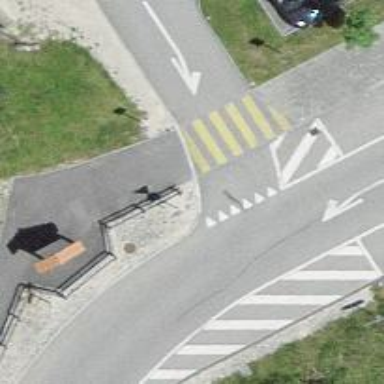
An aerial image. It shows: Marked crossing with zebra markings on the road.